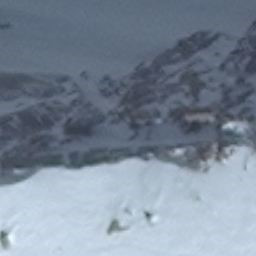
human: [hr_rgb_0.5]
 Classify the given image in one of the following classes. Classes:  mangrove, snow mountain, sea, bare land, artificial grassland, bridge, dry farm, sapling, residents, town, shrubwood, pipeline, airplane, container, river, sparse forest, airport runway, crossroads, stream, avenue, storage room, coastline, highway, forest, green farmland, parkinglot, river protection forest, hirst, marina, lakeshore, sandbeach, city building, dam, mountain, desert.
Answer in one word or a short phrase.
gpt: snow mountain